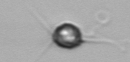
Label: Acanthoica_quattrospina